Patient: sex M, age 57
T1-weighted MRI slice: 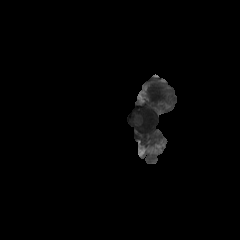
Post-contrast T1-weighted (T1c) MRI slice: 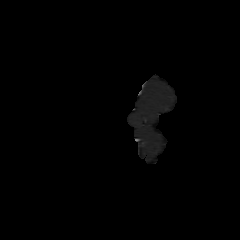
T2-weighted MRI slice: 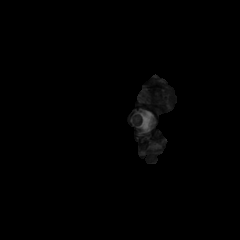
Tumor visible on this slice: no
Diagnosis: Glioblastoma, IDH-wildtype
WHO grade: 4